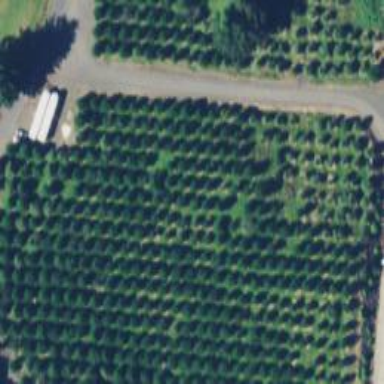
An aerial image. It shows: Plant nursery specializing in Christmas trees.